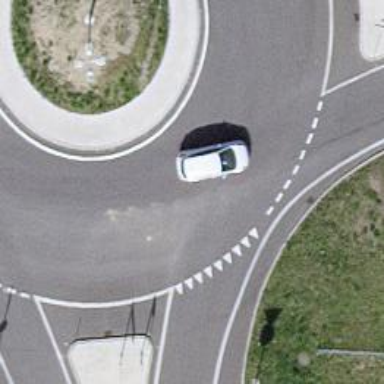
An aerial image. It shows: Primary highway with asphalt surface leading to roundabout.